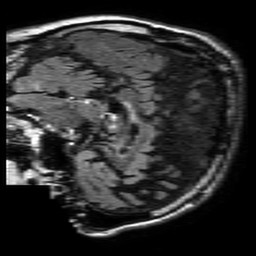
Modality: FLAIR
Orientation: sagittal
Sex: male
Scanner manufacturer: philips
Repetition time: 11 s
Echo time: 0.125 s